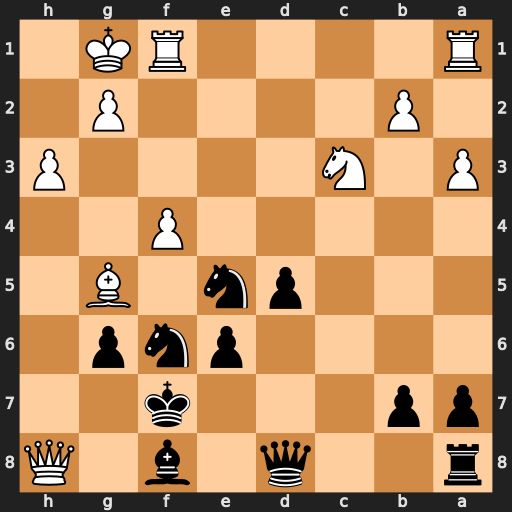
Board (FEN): r2q1b1Q/pp3k2/4pnp1/3pn1B1/5P2/P1N4P/1P4P1/R4RK1
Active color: b
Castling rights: -
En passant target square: -
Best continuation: Bc5+ Kh1 Qxh8